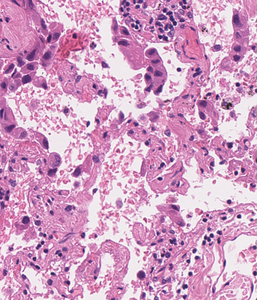
Tumor epithelial tissue: yes
Tumor-associated stroma tissue: yes
Normal tissue: no